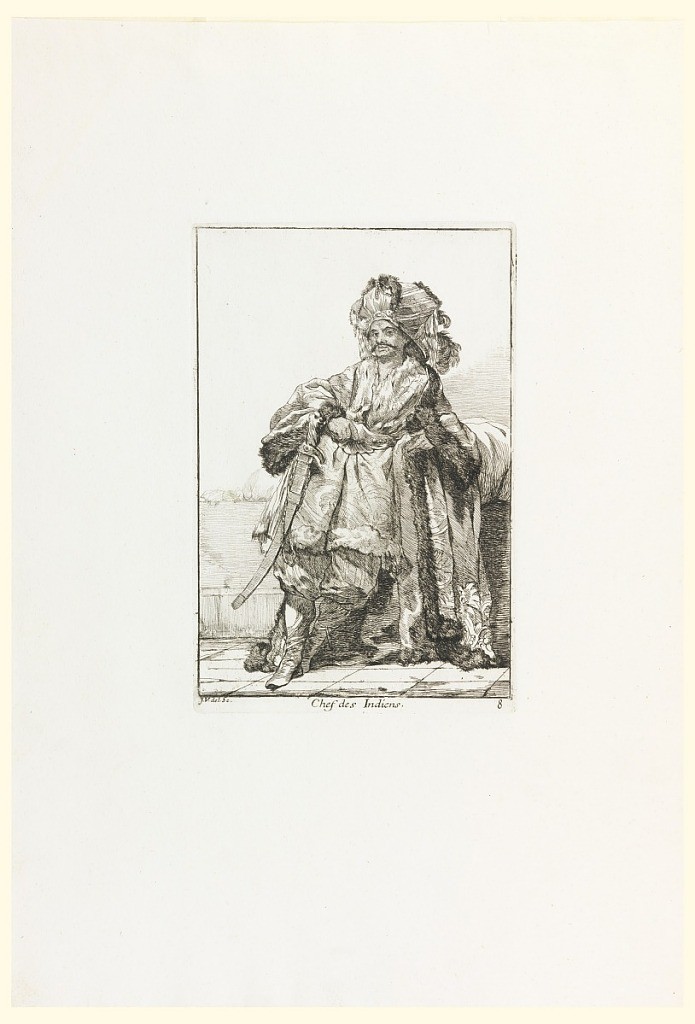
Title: Chef des Indiens (Indian Chief), plate 8 from the series Caravanne du Sultan a la Mecque (Caravan of a Sultan Going to Mecca)
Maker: Joseph Marie Vien, French, 1716–1809
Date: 1748
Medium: Etching on cream laid paper
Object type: Print
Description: Dark-skinned man with mustache leans against low wall. Both hands at belt, from which hangs long curved sword. He faces frontally, and wears stiff striped turban with fur, feathers, and pearls.